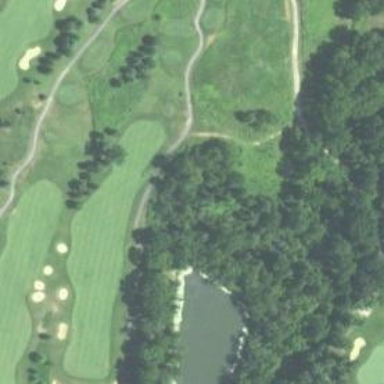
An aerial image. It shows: Rough grassy area used for golf.